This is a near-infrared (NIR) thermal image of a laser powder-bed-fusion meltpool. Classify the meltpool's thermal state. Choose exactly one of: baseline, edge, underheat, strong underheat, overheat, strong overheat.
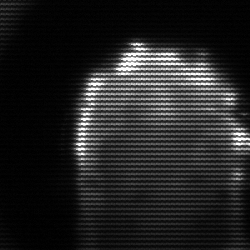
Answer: baseline